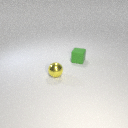
small yellow metal sphere to the left of small green rubber cube